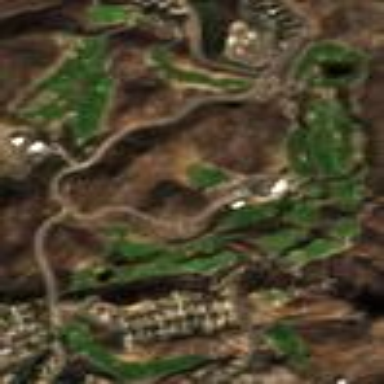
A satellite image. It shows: Golf course surrounded by greenery.